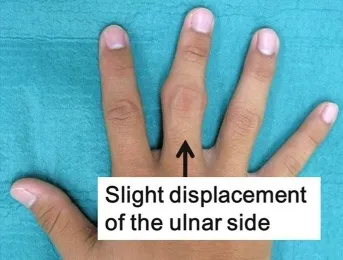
Photograph at 1 year after treatment. A; Slight displacement of the PIP joint to the ulnar side remained.
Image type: medical_photograph (skin_photograph)